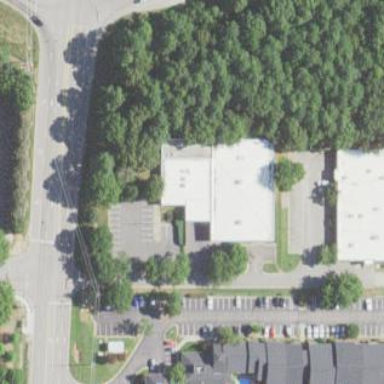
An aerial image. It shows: Commercial building.